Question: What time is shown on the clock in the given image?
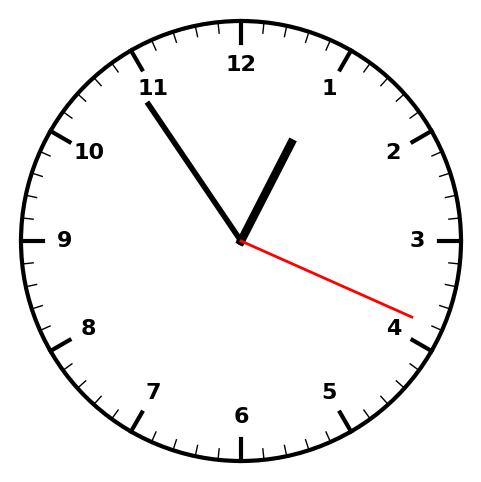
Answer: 12:54:19